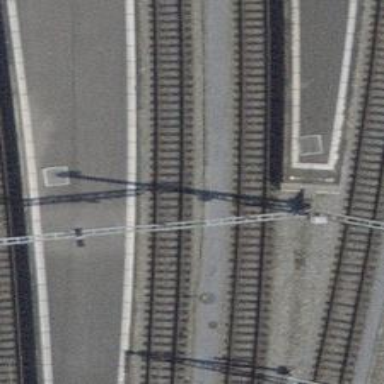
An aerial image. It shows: Single-track electrified railway with contact line.